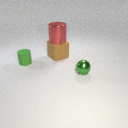
large brown rubber cube behind small green rubber cylinder